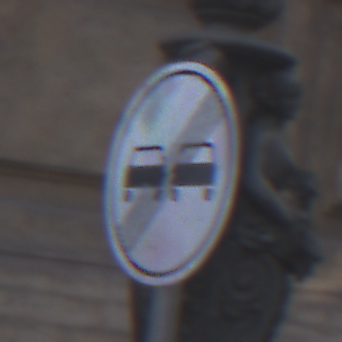
Verkehrszeichen: EndeUeberholverbot
Umgebung: Outdoor, Urban
Tageszeit: SunriseSunset
Wetter: PartlyCloudy
Licht: Natural
Jahreszeit: NotSpecified
Kontrast: LowContrast